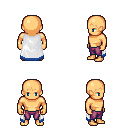
a pixel art fantasy rpg character, male body template, human, tanned skin, white trimmed cape, magenta pants, plain hairstyle, four views (front, back, left, right), 2x2 character sprite sheet, small pixel art, hard edges, no anti-aliasing